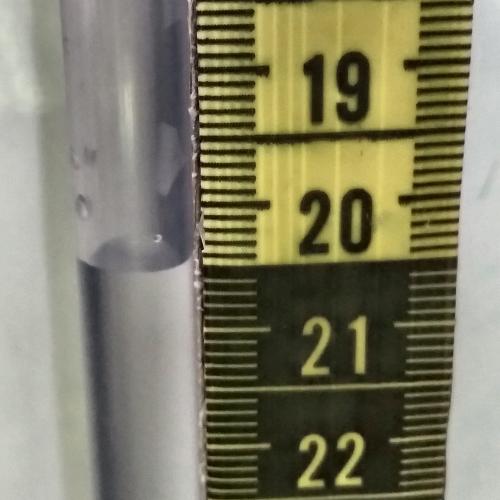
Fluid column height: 20.5 cm